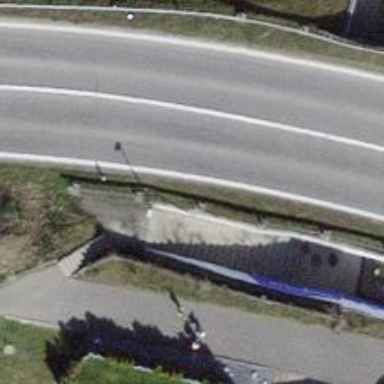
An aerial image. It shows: Asphalt steps along the road.